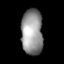
Tissue: lung
Cell type: Myeloid cells
Senescence score: 0.5796
Nuclear area (px): 959
Mean DAPI intensity: 149.47